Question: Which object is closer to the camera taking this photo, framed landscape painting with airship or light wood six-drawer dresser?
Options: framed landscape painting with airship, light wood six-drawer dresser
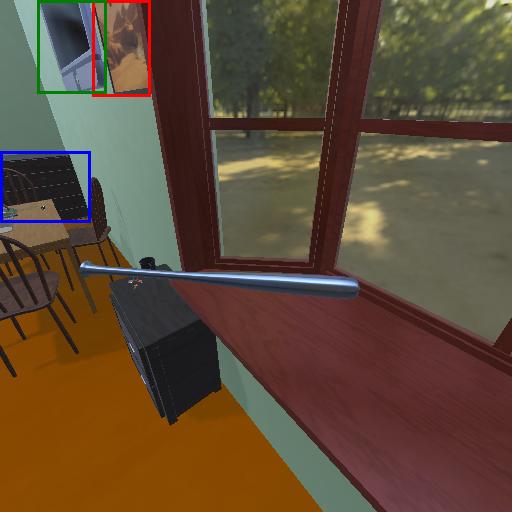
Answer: framed landscape painting with airship